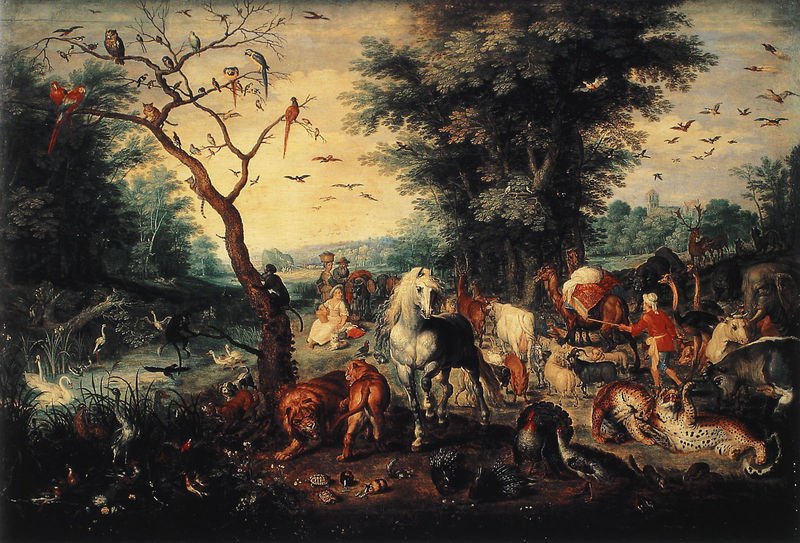
Titel: Paradieslandschaft mit dem Einzug in die Arche Noah
Künstler: Jan Brueghel d. Ä.
Institution: Budapest, Szépmüvészeti Múzeum
Schlagwörter: baum, mann, vogel, bäume, frauen, landschaft, menschen, frau, hut, männer, tiere, kleidung, bild, vögel, wald, pferd, affe, gans, schwan, kuh, rind, rast, strauß, paradies, schaf, gänse, schimmel, truthahn, löwen, amsel, mythologisch, auerhahn, löwe, ara, papagei, hirte, schildkröte, leopard, elefant, paare, kamel, tieger, tiger, äffchen, löwin, arche, arche noah, noa, noah, kamele, lama, leoparden, tierpaare, straußen, papargei